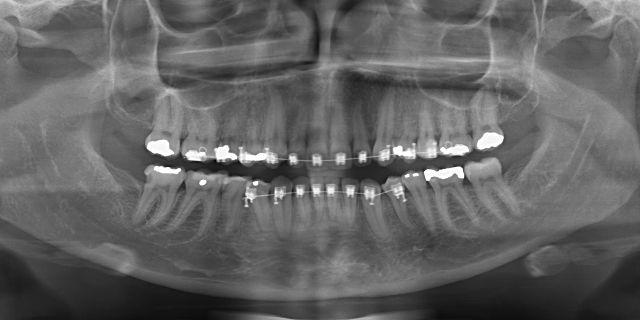
adult